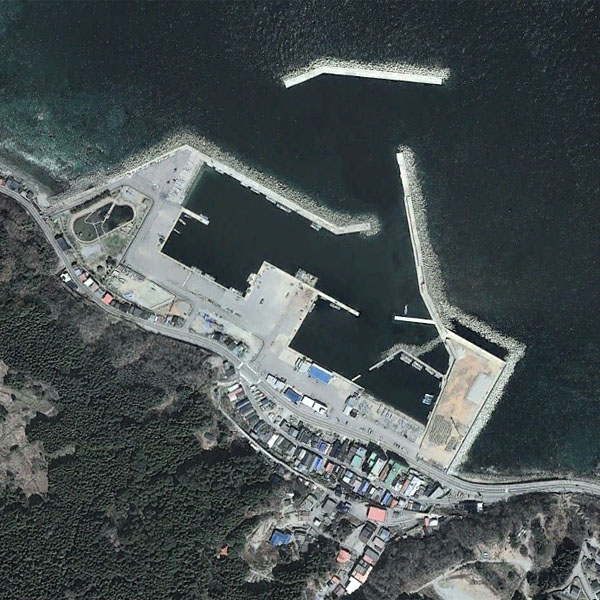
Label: Port